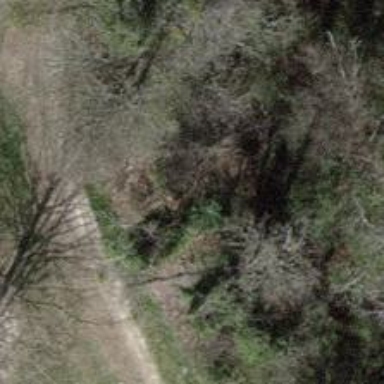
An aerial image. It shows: Path for golf carts.